Current action and preconditions to check: trajectory_clear

Your task: For each precondition in the list above, predict whether it will hold at this action.

Consider the current scene as observed from the mobile robot's camera, and analyze the predicted future states of all dynamic agents (e.g., people, animals, vehicles, or any moving entities) within the NEXT SECOND.

IMPORTANT: Only answer "very likely" if you are absolutely certain—based on strong, clear evidence—that a dynamic agent will violate the precondition in the predicted future state. Do NOT answer "very likely" for unlikely, ambiguous, or low-probability risks.

Ask yourself for each precondition: Is there a high probability, with clear and convincing evidence, that the predicted future states of any dynamic agent will interfere with the predicted future state of the currently executing action within the NEXT SECOND, causing that precondition to fail?

Assess the risk level based on these predictions. Use "likely" or "very likely" if motions create a clear risk of interference.

Use "neutral" or "improbable" if agents are nearby but their predicted paths are clearly diverging or non-conflicting.

Failure Risk Categories: "very improbable", "improbable", "neutral", "likely", "very likely"

Answer Format: Output ONLY the probability_of_failure value from these categories: "very improbable", "improbable", "neutral", "likely", "very likely"

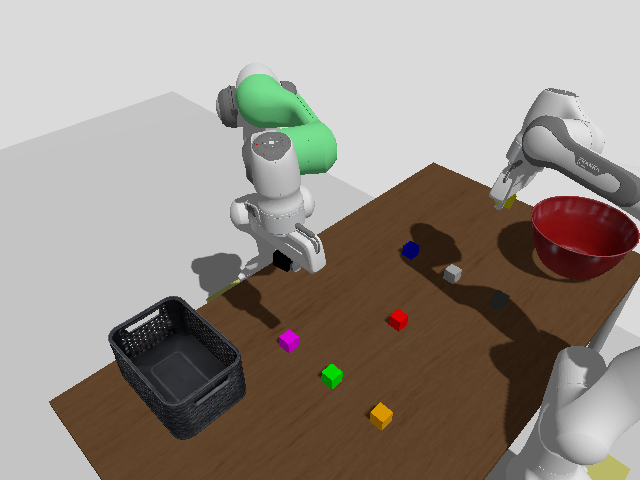

Answer: very improbable